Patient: sex F, age 65
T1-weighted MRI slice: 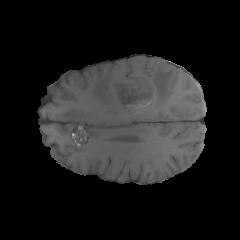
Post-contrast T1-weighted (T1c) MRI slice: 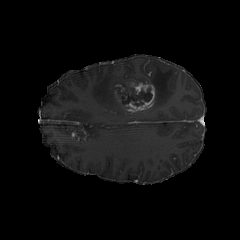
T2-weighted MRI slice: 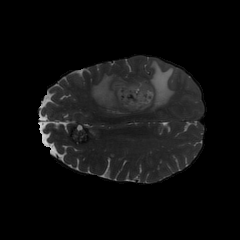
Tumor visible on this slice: yes
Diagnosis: Glioblastoma, IDH-wildtype
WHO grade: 4